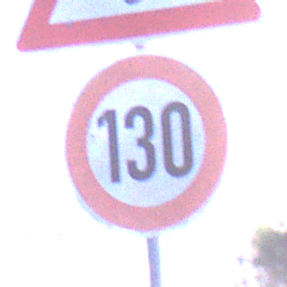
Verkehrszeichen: Geschwindigkeit130
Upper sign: Gefahrenstelle
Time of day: SunriseSunset
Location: Outdoor (Nature)
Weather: Clear
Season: NotSpecified
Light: Natural